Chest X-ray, AP view. Patient: 51 years old, sex M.
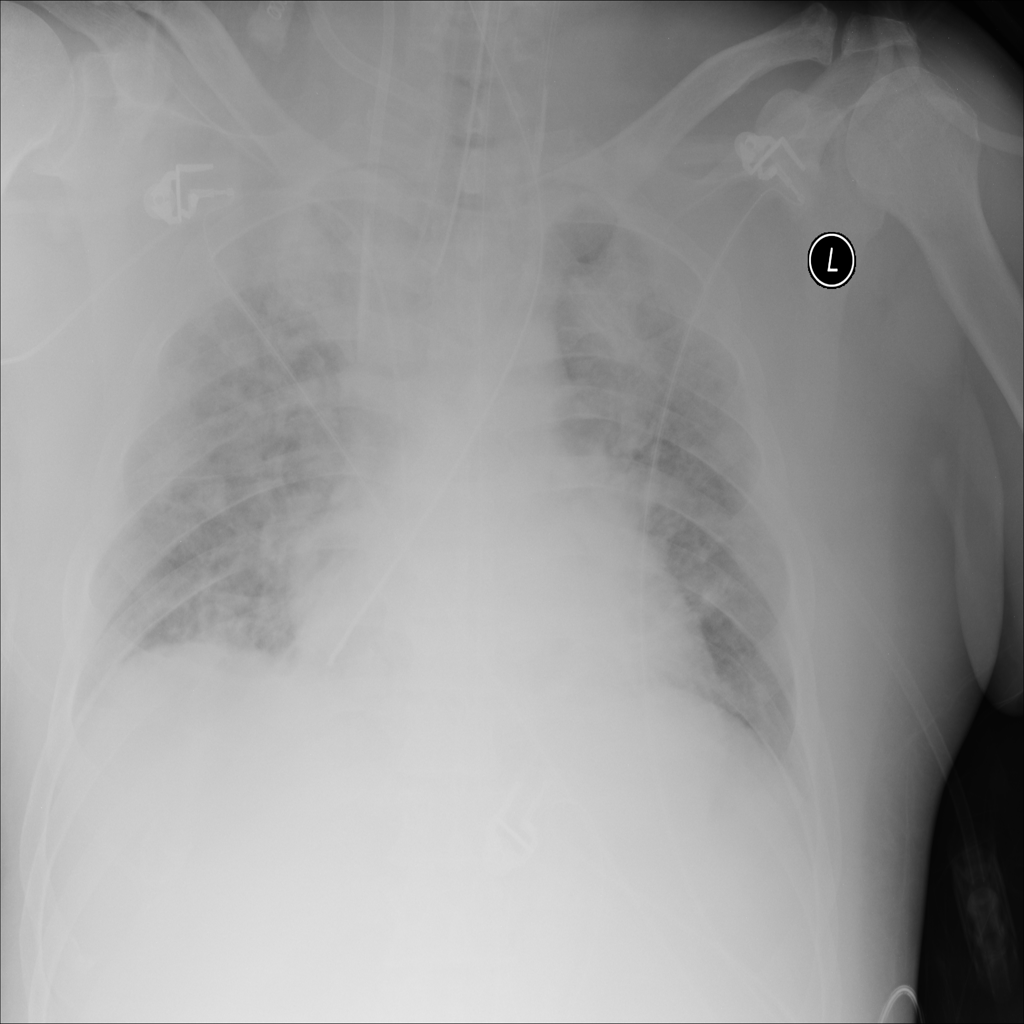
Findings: No Finding